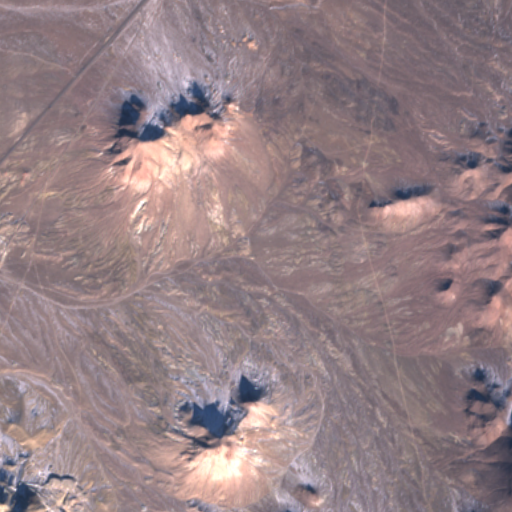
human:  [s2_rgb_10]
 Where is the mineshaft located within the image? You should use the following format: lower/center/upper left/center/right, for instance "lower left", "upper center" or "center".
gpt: The mineshaft is located in the lower left of the image.
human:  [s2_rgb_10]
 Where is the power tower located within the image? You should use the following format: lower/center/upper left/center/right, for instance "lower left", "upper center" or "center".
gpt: The power tower is located in the upper right of the image.
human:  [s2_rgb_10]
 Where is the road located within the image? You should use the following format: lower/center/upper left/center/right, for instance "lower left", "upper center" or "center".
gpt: There is no road in the image.